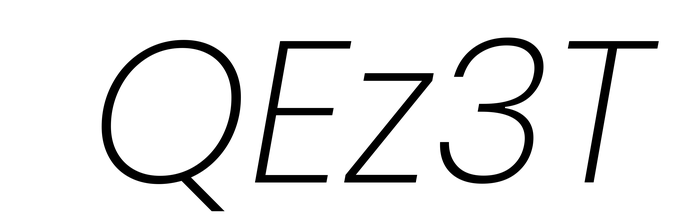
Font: Poppins-ExtraLightItalic